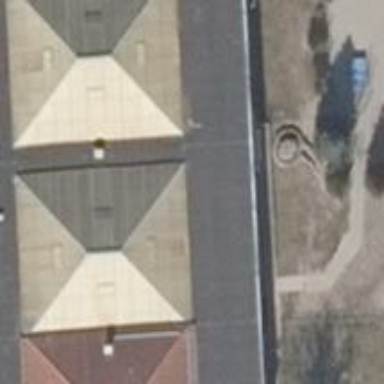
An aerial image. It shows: School building.